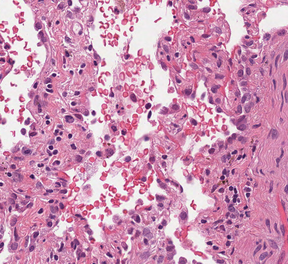
Tumor epithelial tissue: no
Tumor-associated stroma tissue: yes
Normal tissue: no